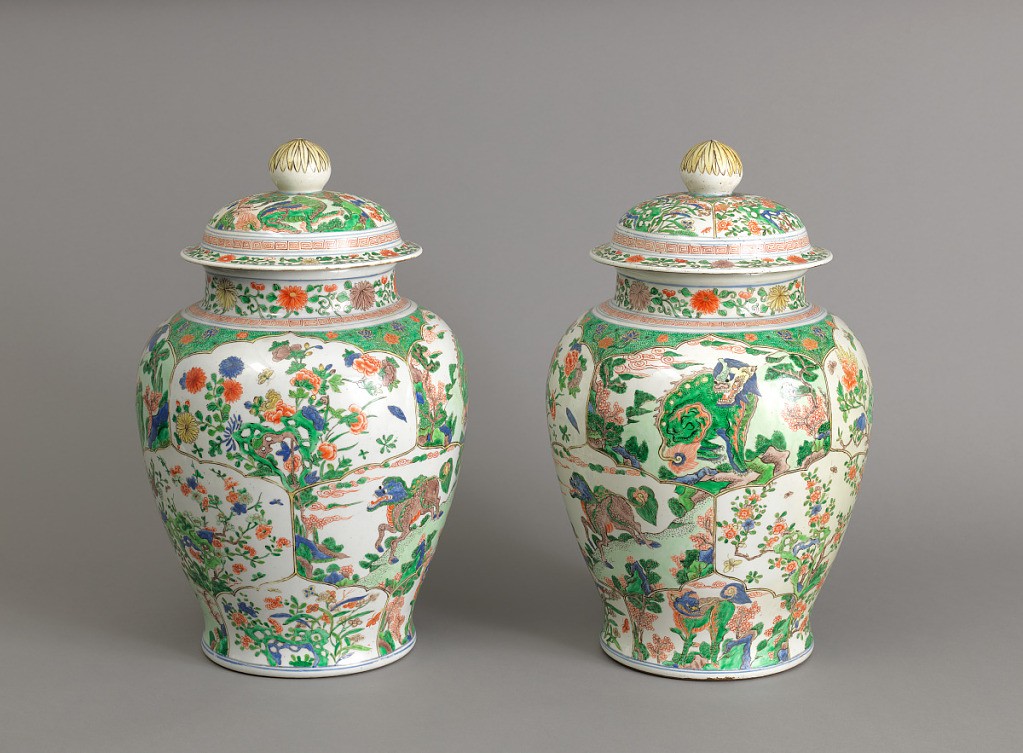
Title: Ginger Jar
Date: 19th century
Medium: porcelain, porcelain enamel
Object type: jar
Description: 1977-40-8-a,b: Porcelain vase and cover with nature scenes and fl...;     1977-40-9-a,b: Porcelain vase and cover with nature scenes and fl...